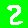
Digit: 2